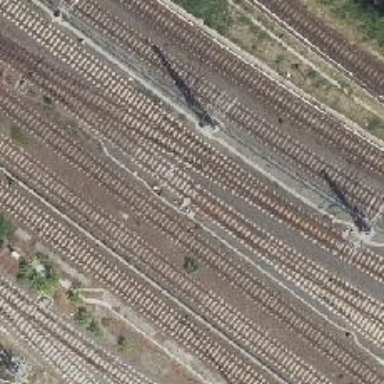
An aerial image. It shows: Railway switch.